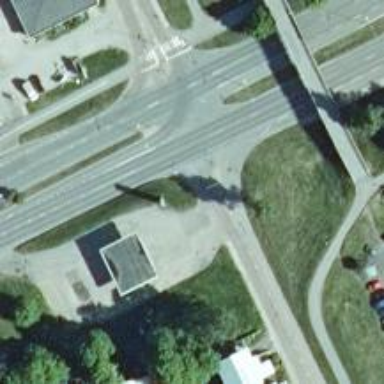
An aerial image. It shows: Primary road with asphalt surface.